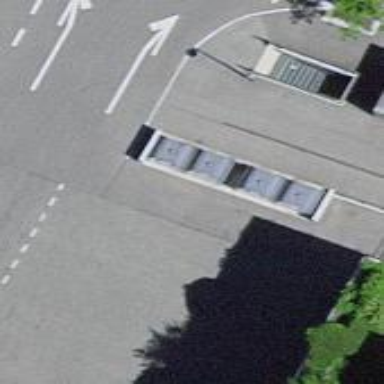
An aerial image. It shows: Recycling container for recycling.